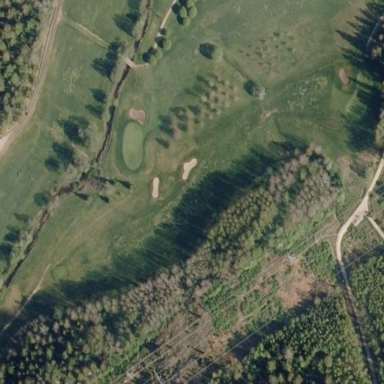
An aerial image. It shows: Golf fairway surrounded by grass.